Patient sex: F
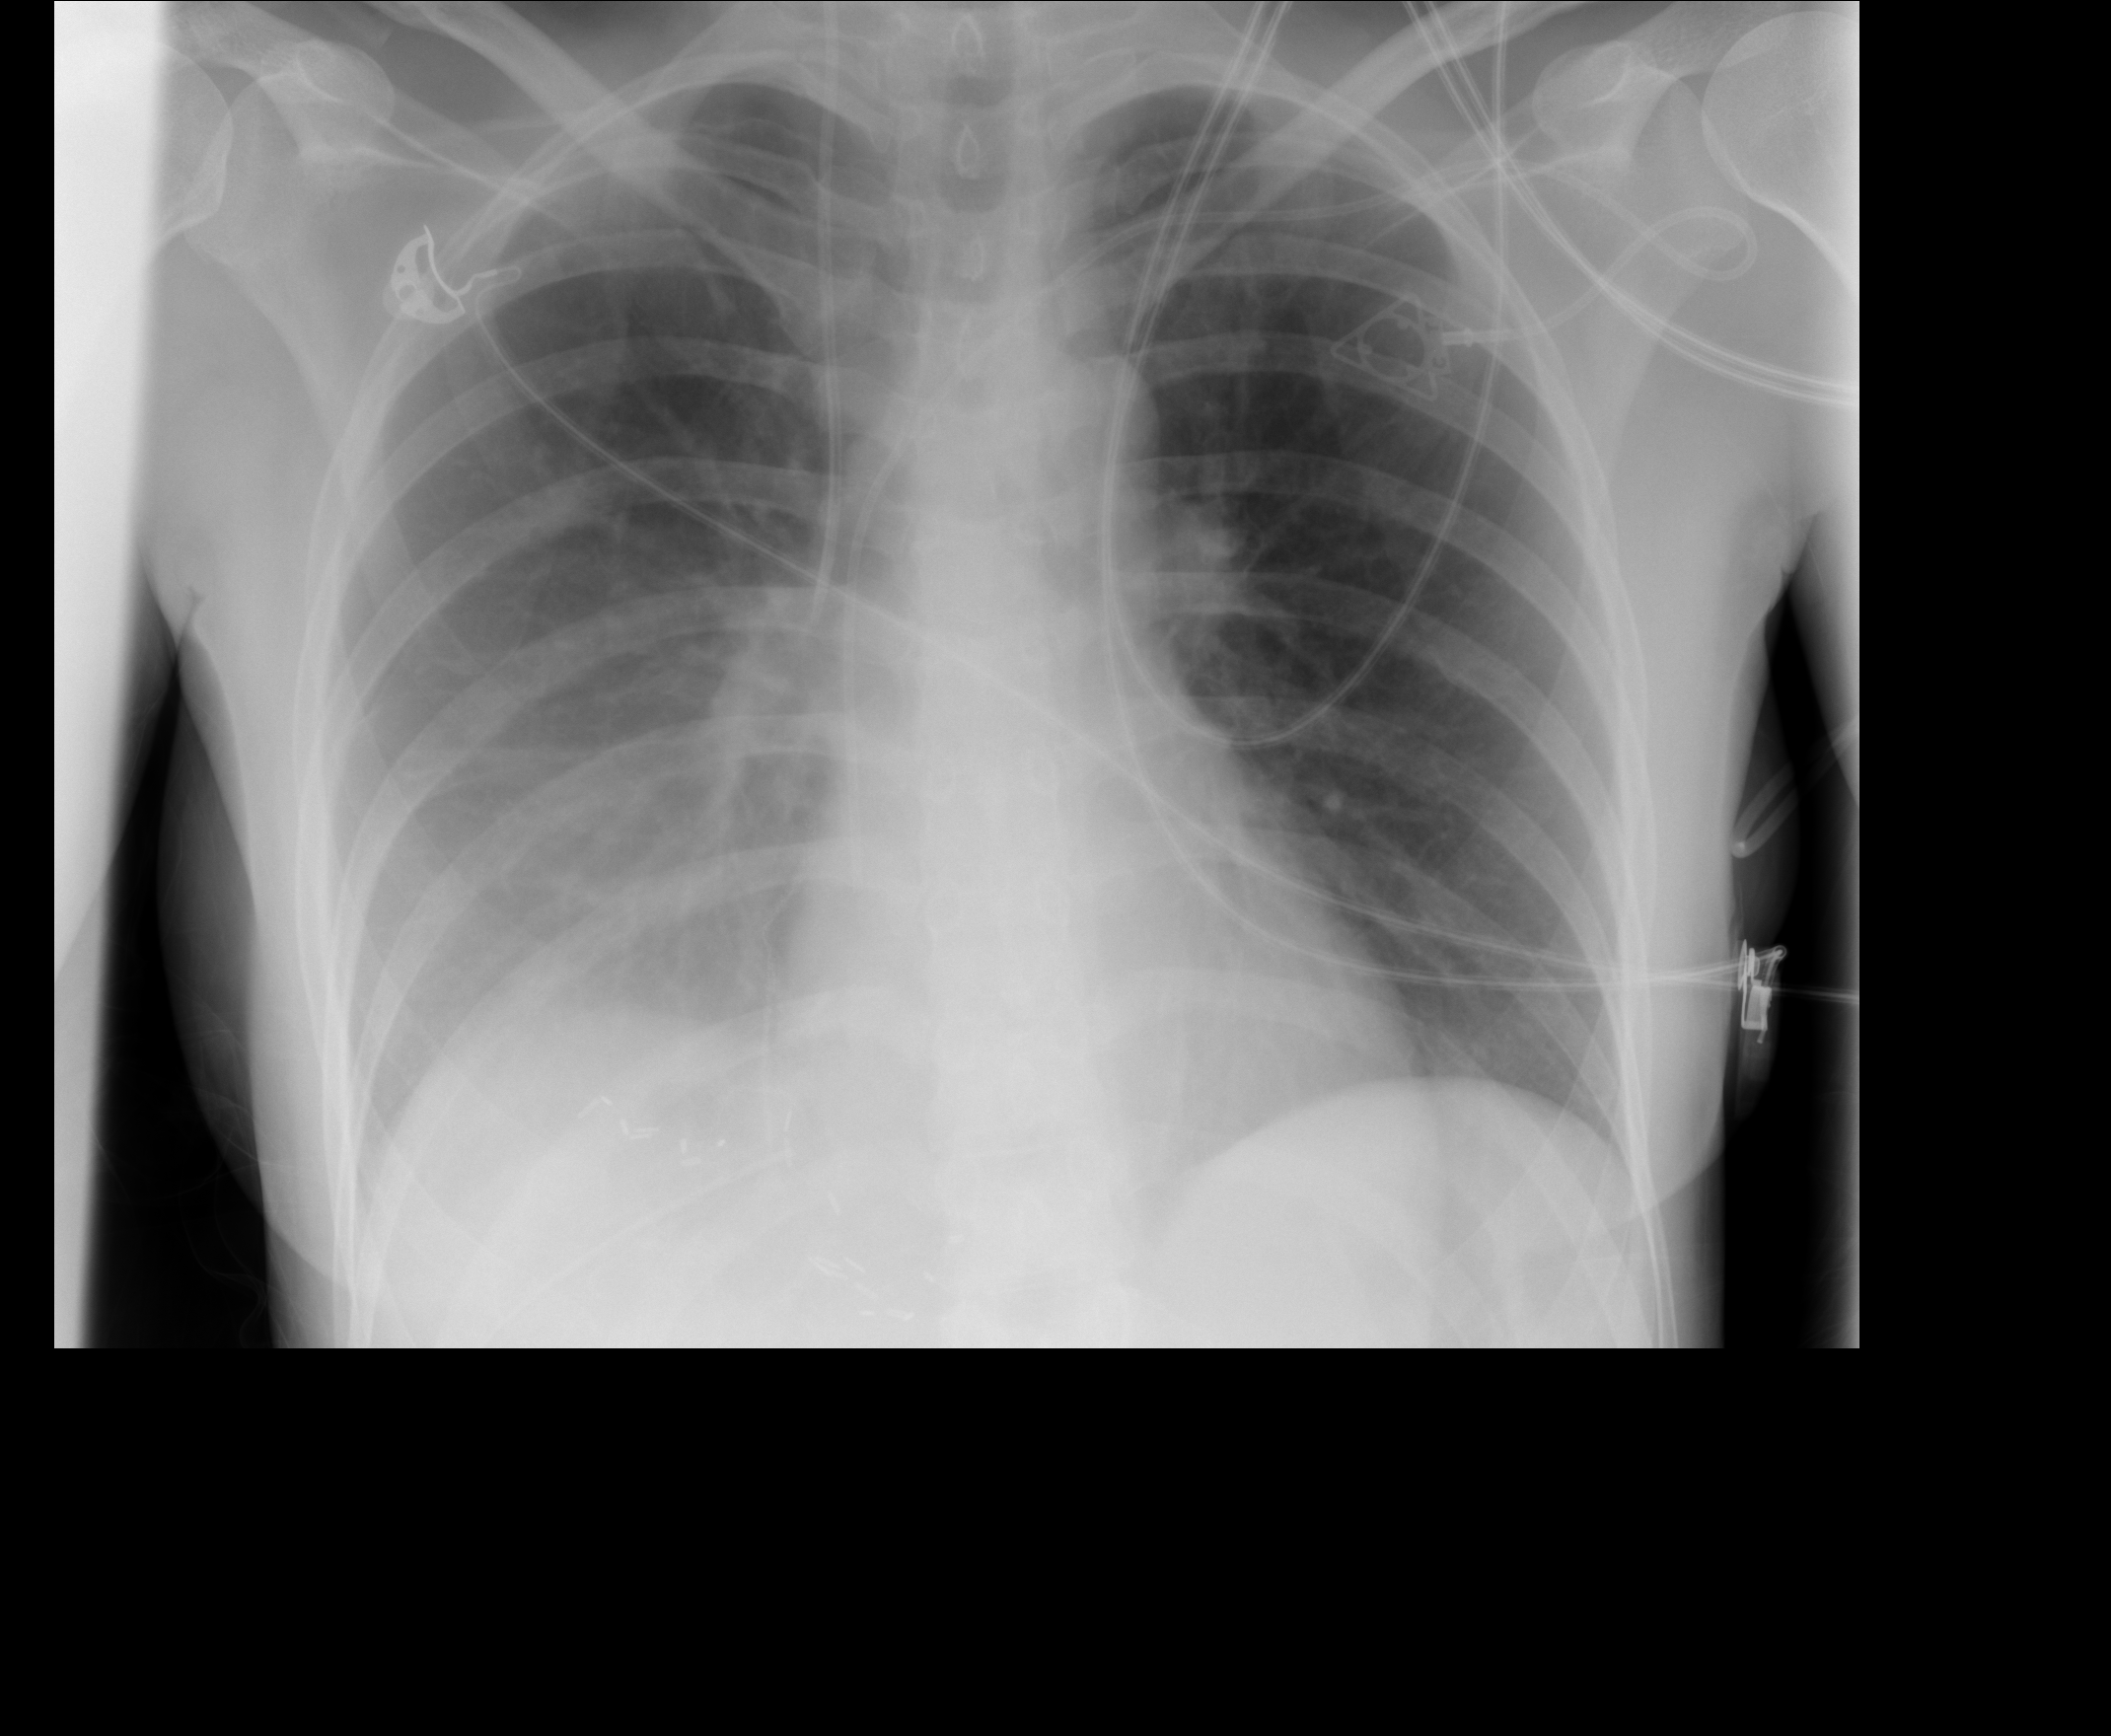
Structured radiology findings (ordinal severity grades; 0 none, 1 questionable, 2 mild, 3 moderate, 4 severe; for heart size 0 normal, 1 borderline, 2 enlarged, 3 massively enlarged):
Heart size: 0
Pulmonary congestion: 0
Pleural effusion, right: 2
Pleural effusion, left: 0
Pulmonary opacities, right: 0
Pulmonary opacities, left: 0
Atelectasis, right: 0
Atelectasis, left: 0